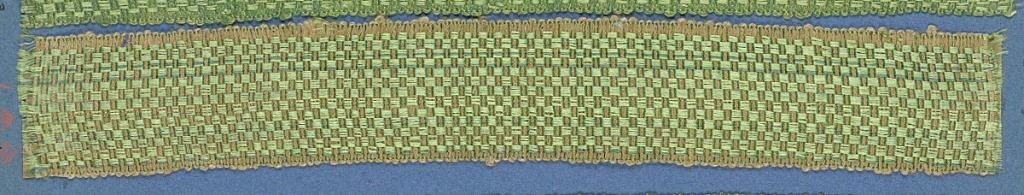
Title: Trimming
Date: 18th century
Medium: silk Technique: woven
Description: Green and tan trimming fragment in a checkerboard design.